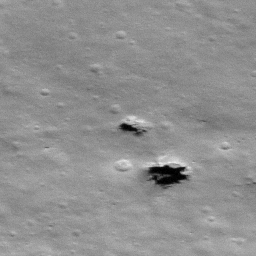
Pit: Stevinus 14b
Host crater: Stevinus
Host type: impact_melt
Lunar coordinates: latitude -32.164, longitude 54.712